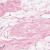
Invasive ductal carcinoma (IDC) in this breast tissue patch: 0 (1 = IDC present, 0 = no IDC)